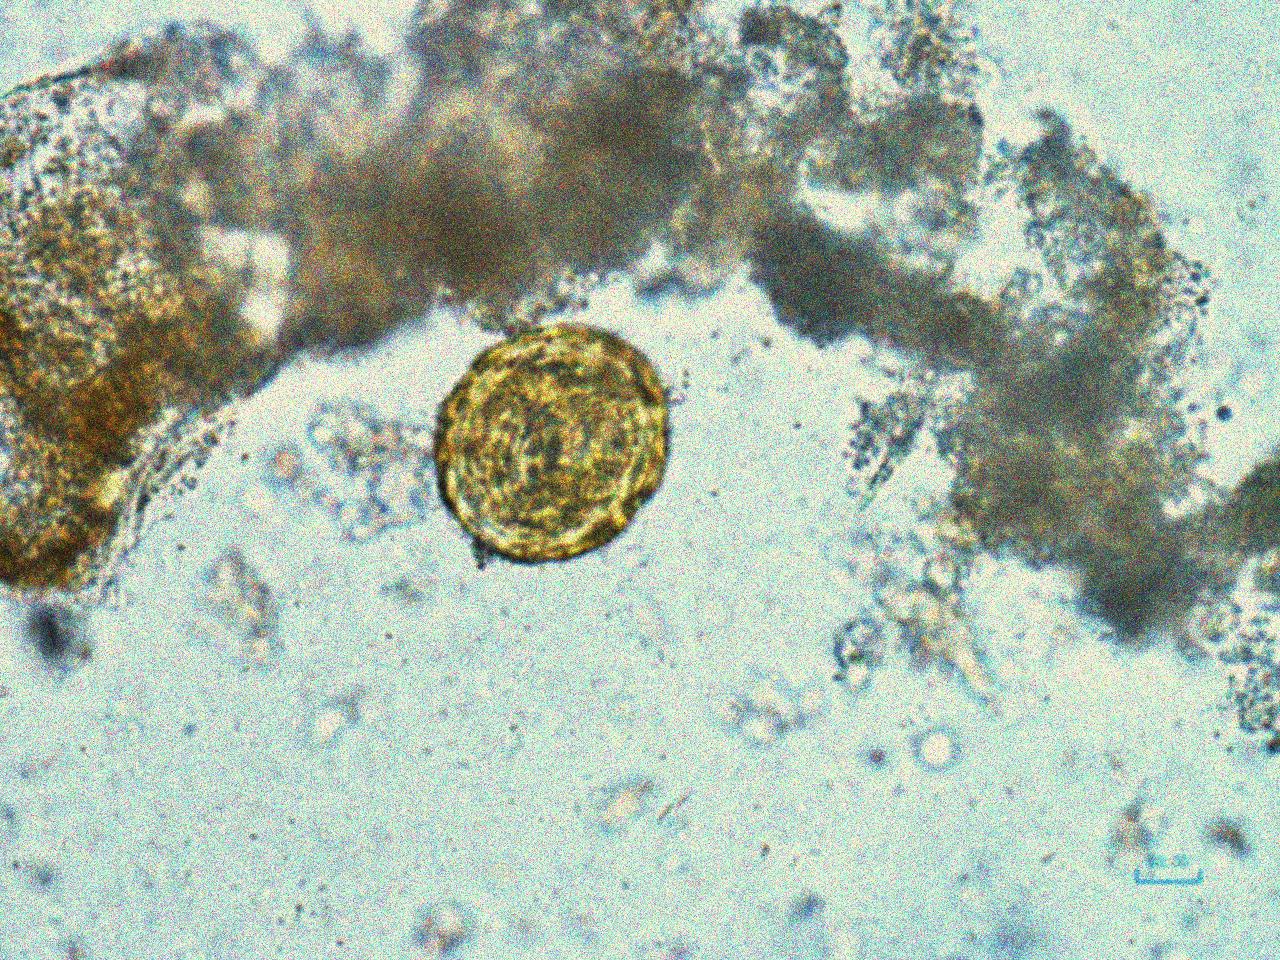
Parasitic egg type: Ascaris lumbricoides